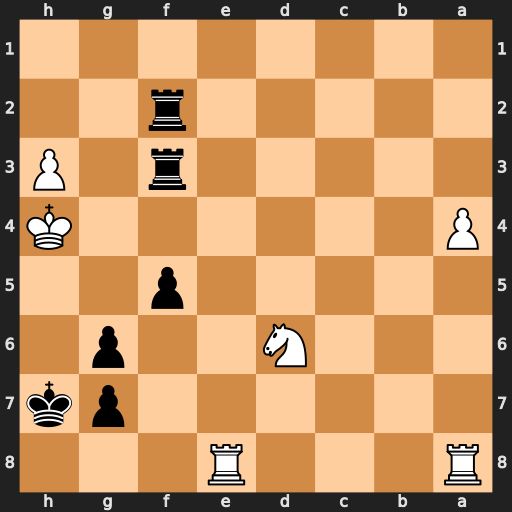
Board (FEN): R3R3/6pk/3N2p1/5p2/P6K/5r1P/5r2/8
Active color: b
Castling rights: -
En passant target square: -
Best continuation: g5+ Kh5 Rxh3+ Kxg5 Rg3+ Kh4 f4 Rh8+ Kg6 Rh6+ gxh6